Question: During the development of the app with the plotter, it suddenly becomes impossible to build ios at all of a sudden. I will upload the related image below.
Other team members who do the same work have no problems.
Reinstallation of project ,xcode has already been attempted, and flutter clear , pod install has been attempted countless times. What can I do to fix this error?
Android builds normally.
I'm Korean and I'm not good at English, so I sent a question through a translator.

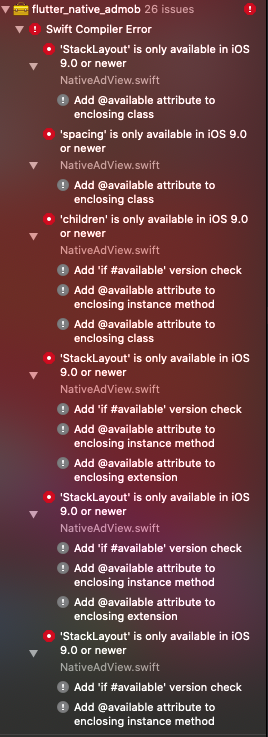
Answer: You should set
'''
platform:ios, '9.0'
'''
in your Podfile which you can find in iOS directory.
What Xcode basically saying is that you need to point to iOS version 9.0 min.